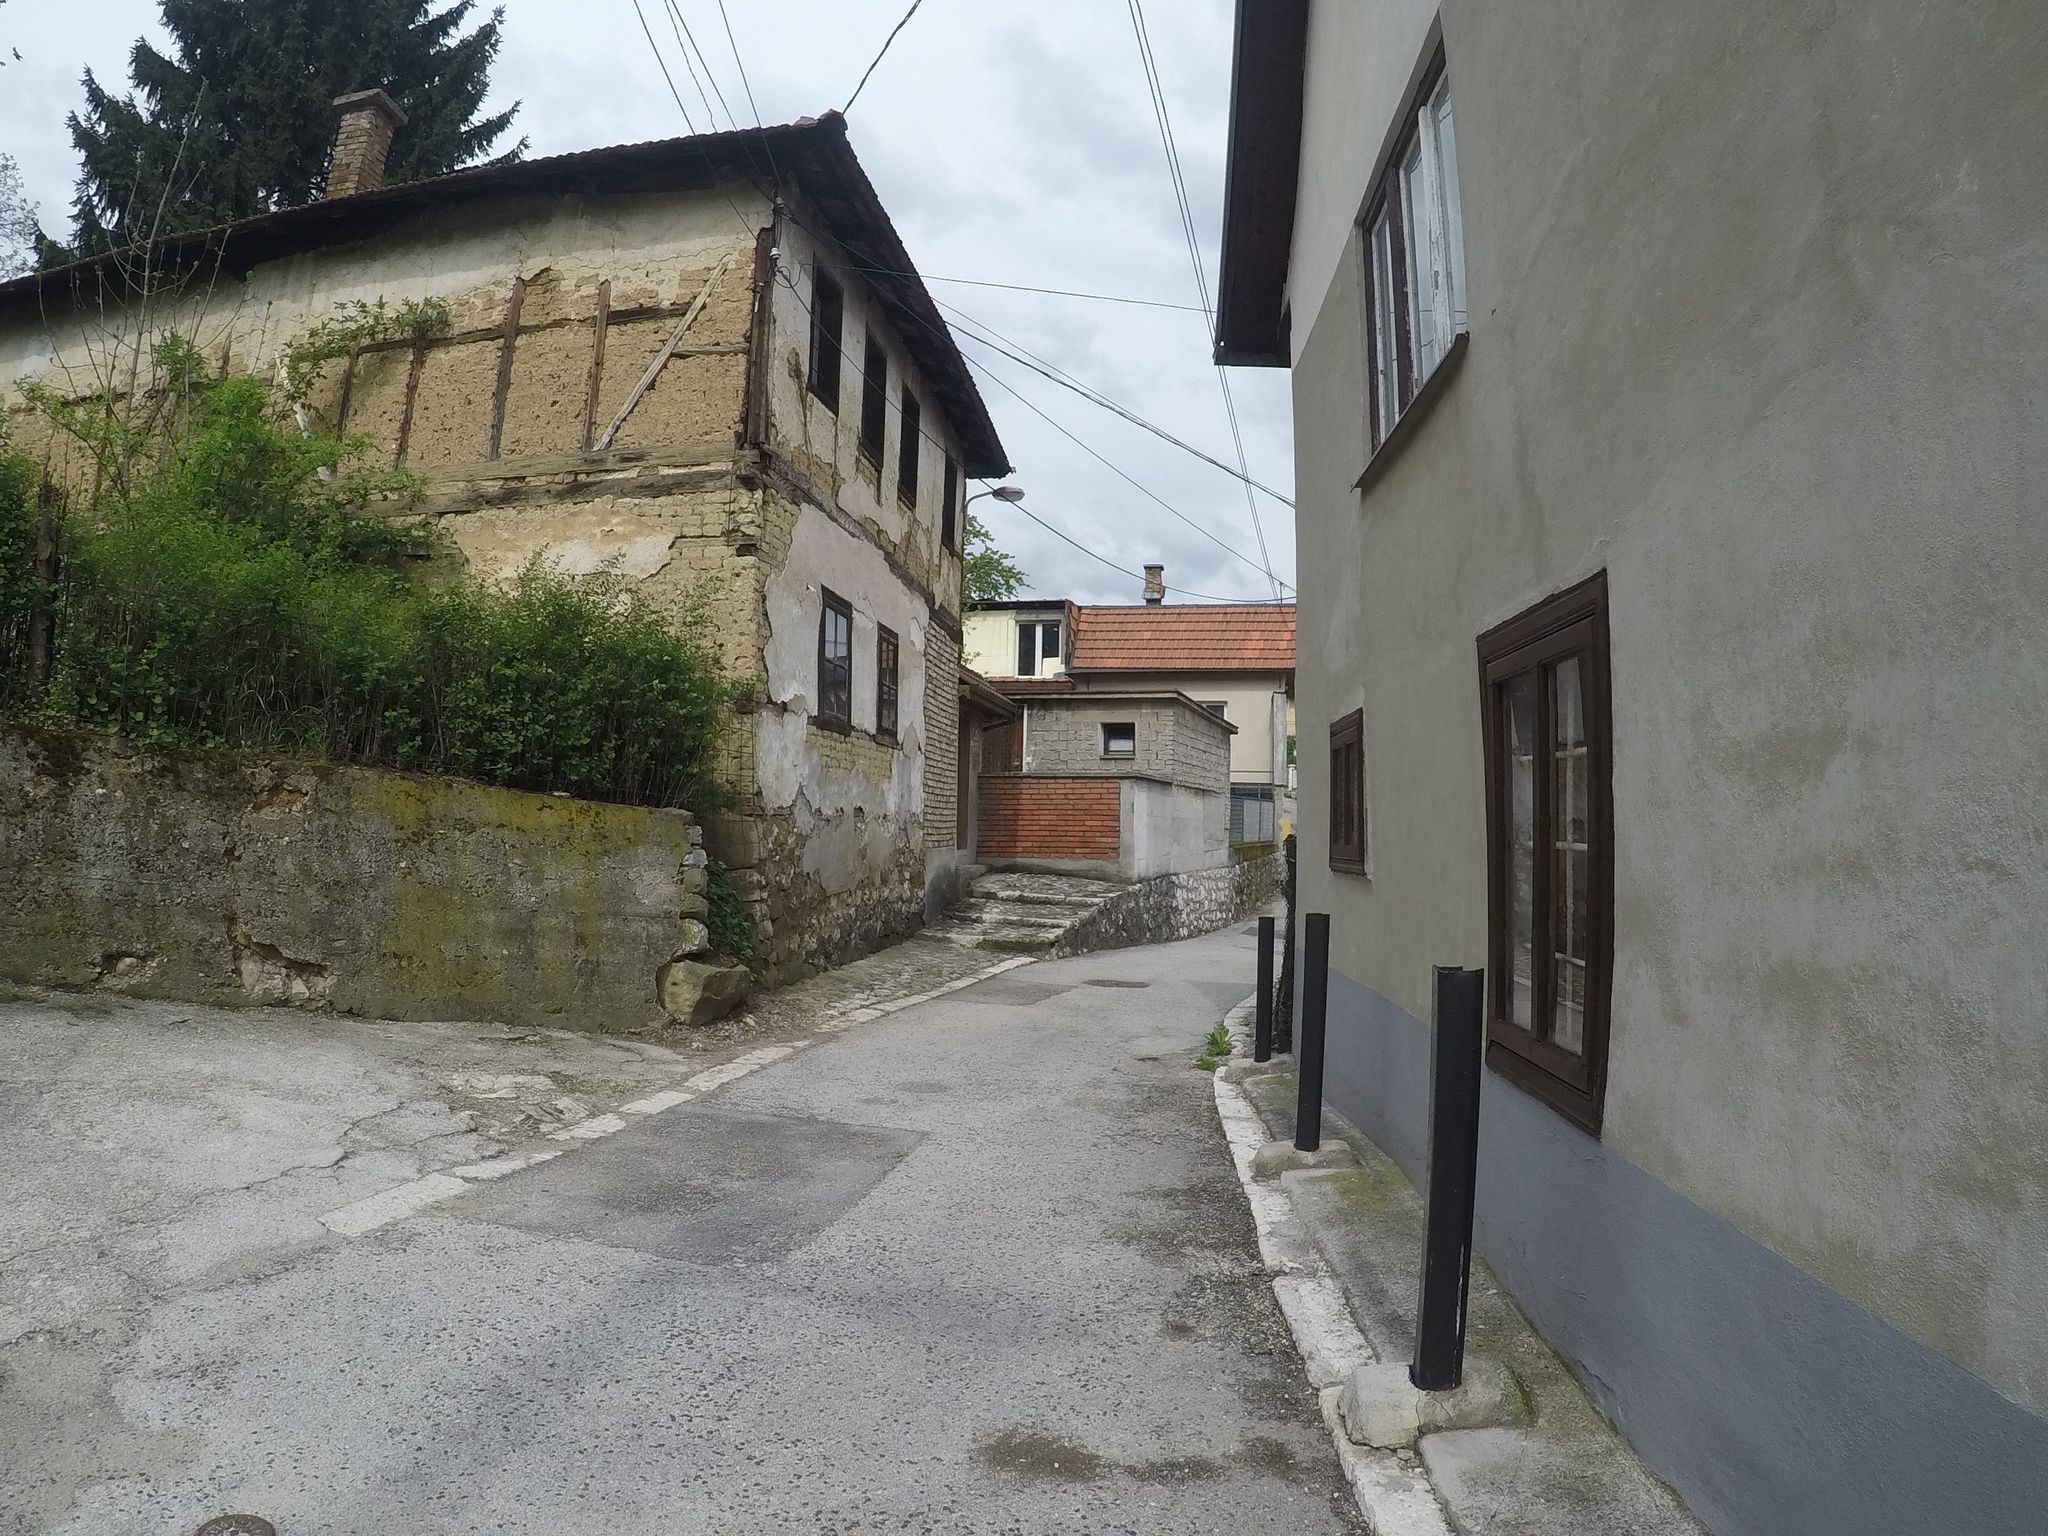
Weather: clear
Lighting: day
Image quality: good
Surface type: walking surface
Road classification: steps, living_street
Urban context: urban centre
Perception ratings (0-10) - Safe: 3.79, Lively: 2.31, Beautiful: 3.35, Boring: 6.91, Depressing: 7.04, Wealthy: 2.06